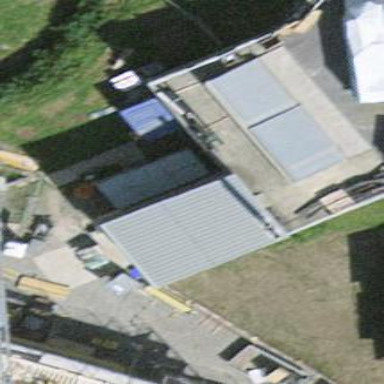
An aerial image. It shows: Industrial building.